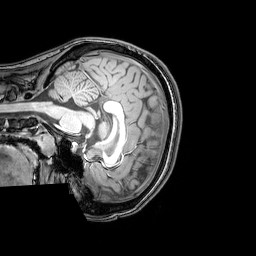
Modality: T1w
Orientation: sagittal
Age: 20
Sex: female
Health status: healthy
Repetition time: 0.081 s
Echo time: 0.037 s